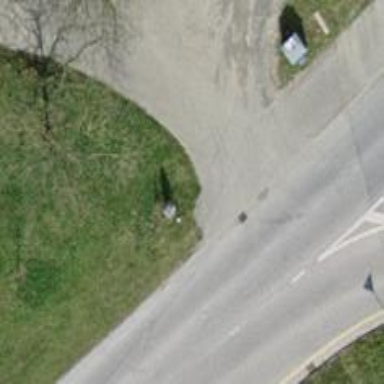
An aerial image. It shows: Asphalt sidewalk along the footway.